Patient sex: F
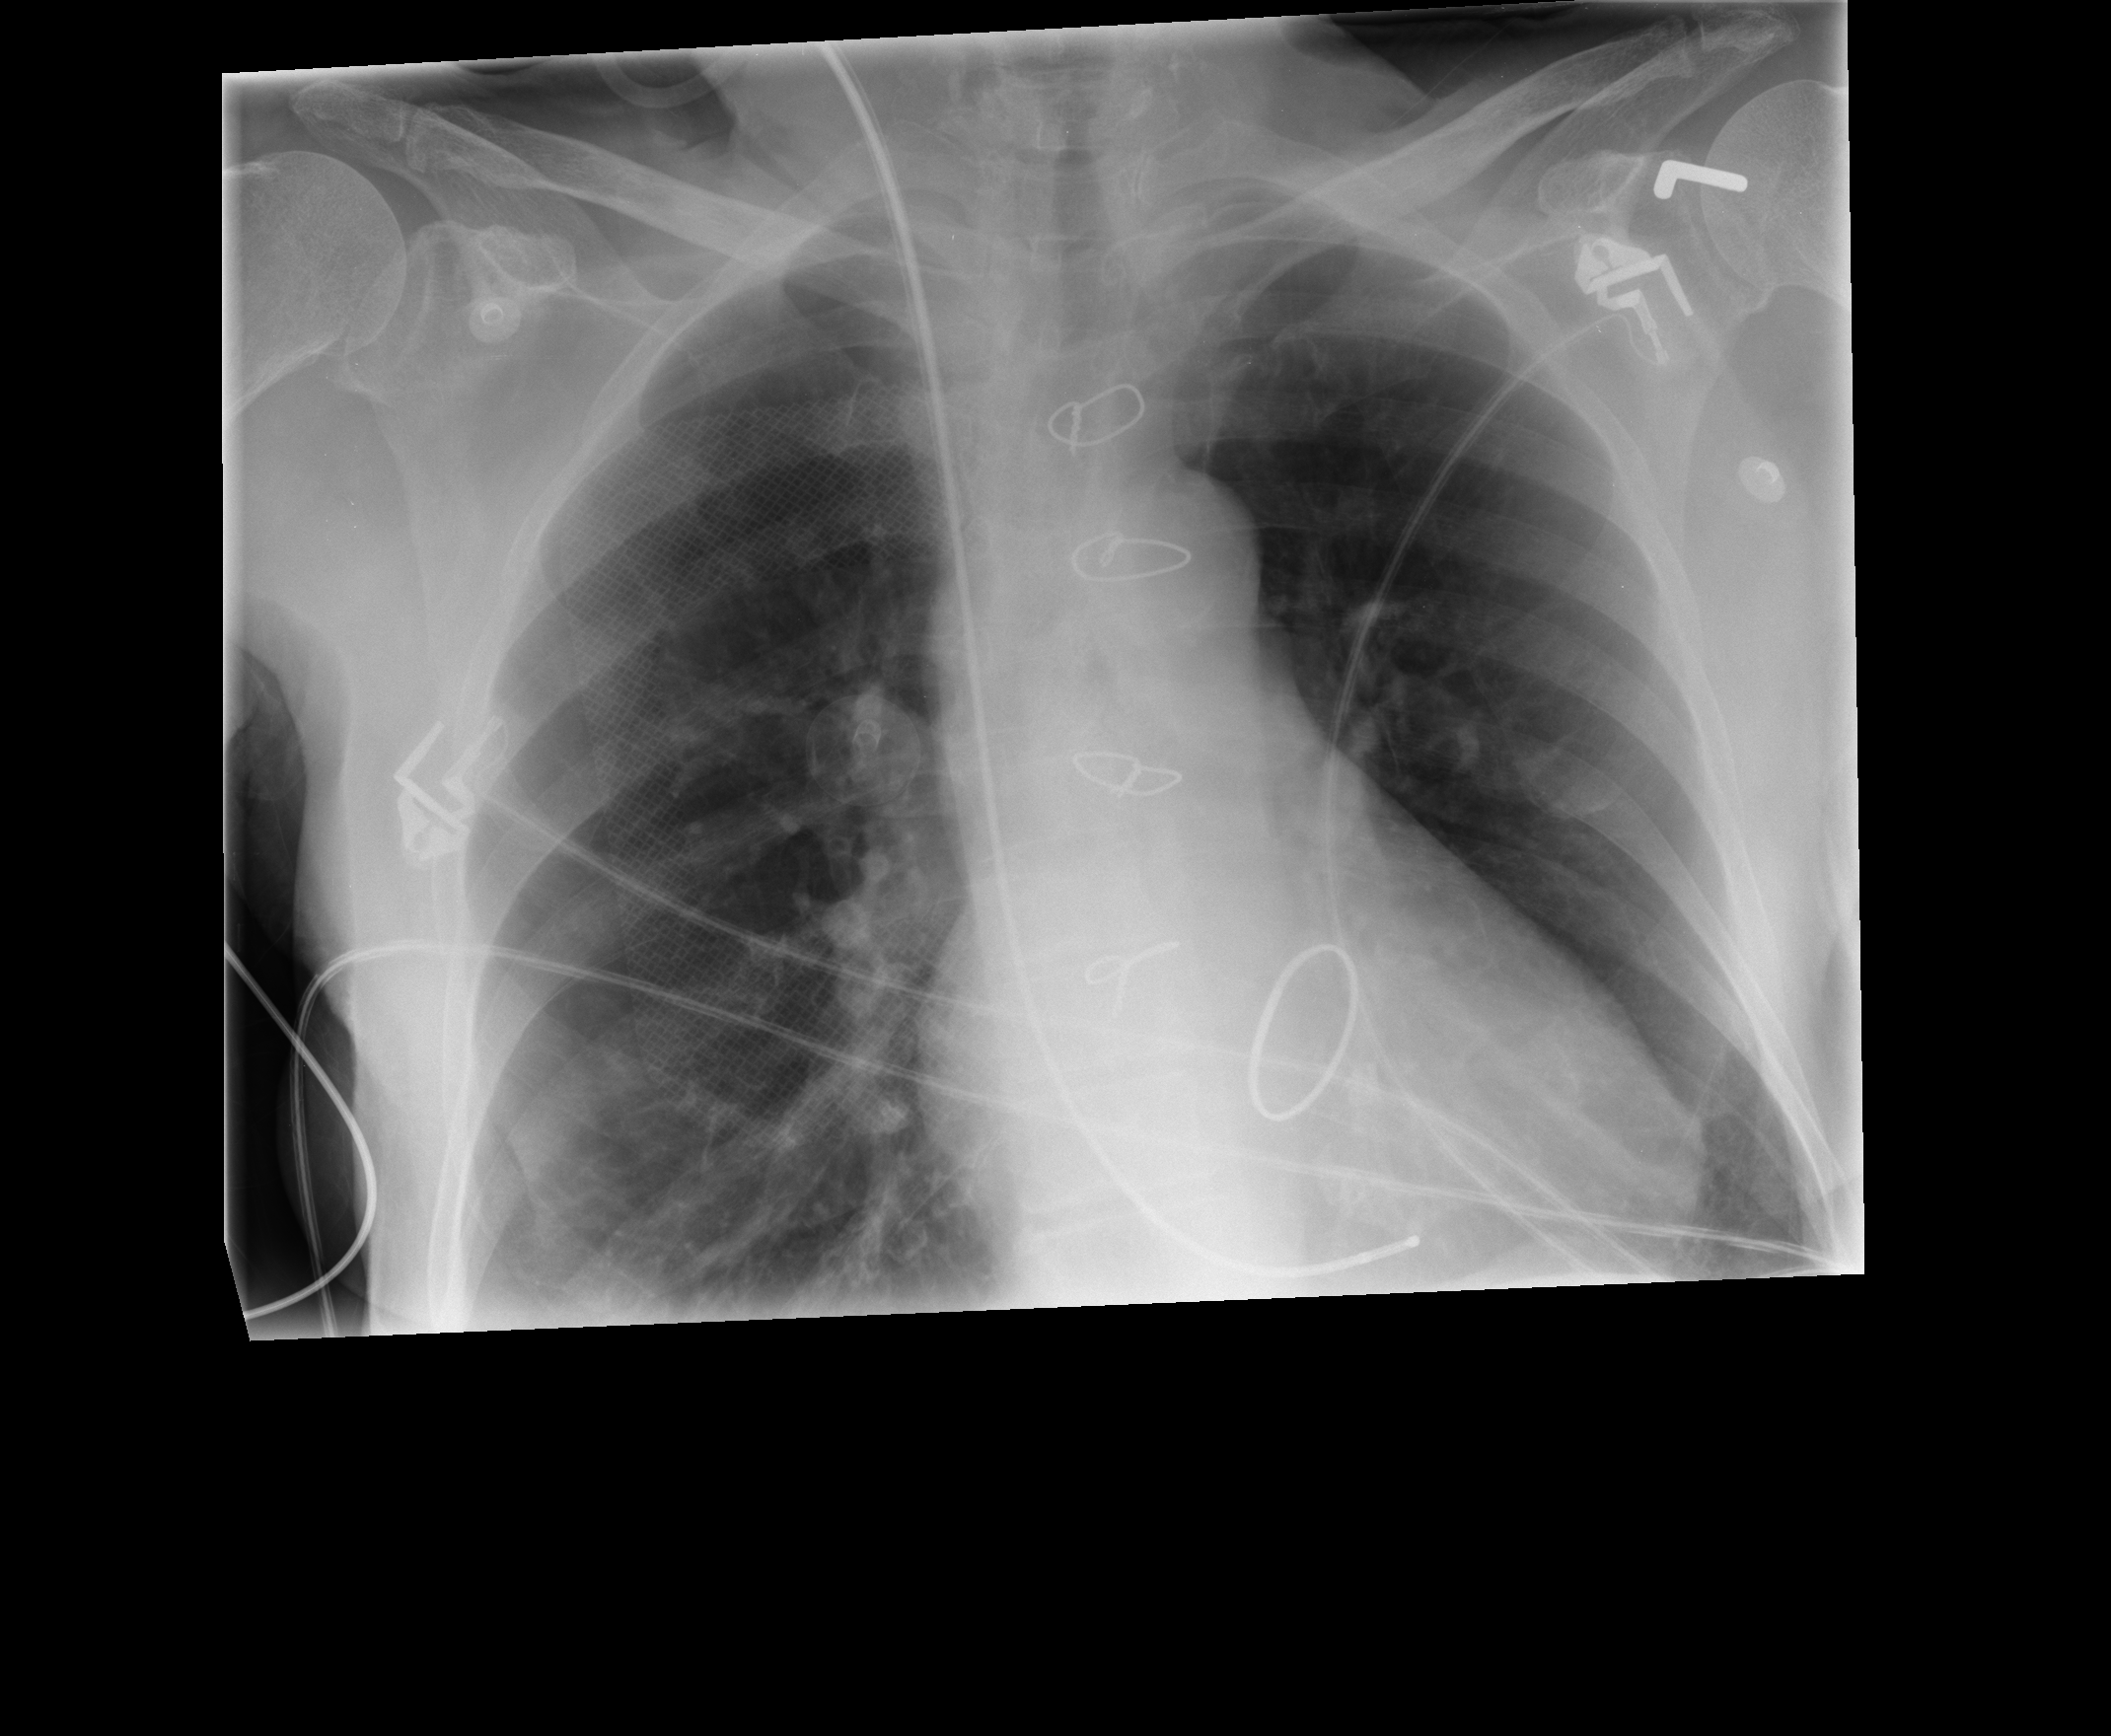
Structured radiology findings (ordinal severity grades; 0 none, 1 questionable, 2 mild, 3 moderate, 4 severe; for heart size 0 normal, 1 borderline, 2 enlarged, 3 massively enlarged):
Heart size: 2
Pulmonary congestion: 0
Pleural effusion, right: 0
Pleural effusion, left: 0
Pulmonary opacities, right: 0
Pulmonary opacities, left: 0
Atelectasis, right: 2
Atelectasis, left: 2